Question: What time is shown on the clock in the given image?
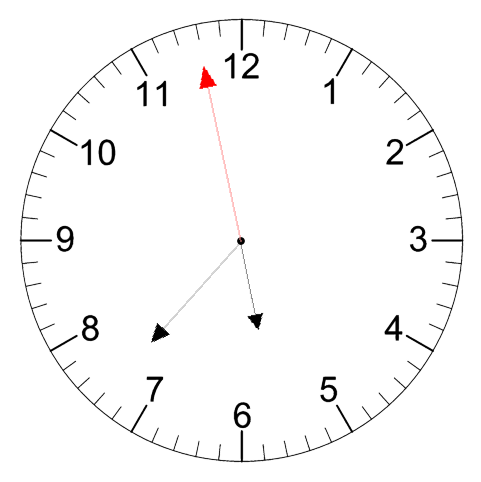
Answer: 05:36:58